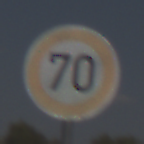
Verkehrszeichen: Geschwindigkeit70
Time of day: MorningAfternoon
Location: Outdoor (Nature)
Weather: PartlyCloudy
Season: NotSpecified
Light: Natural